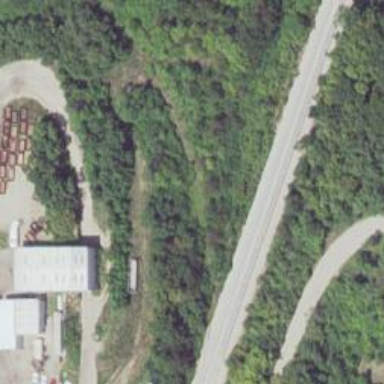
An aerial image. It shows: Railway spur service.